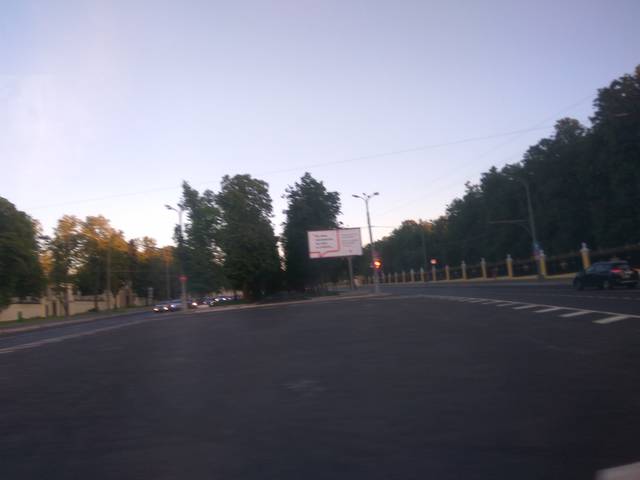
Region: Russia
Coordinates: 55.726, 37.535